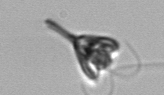
Label: Pyramimonas_longicauda